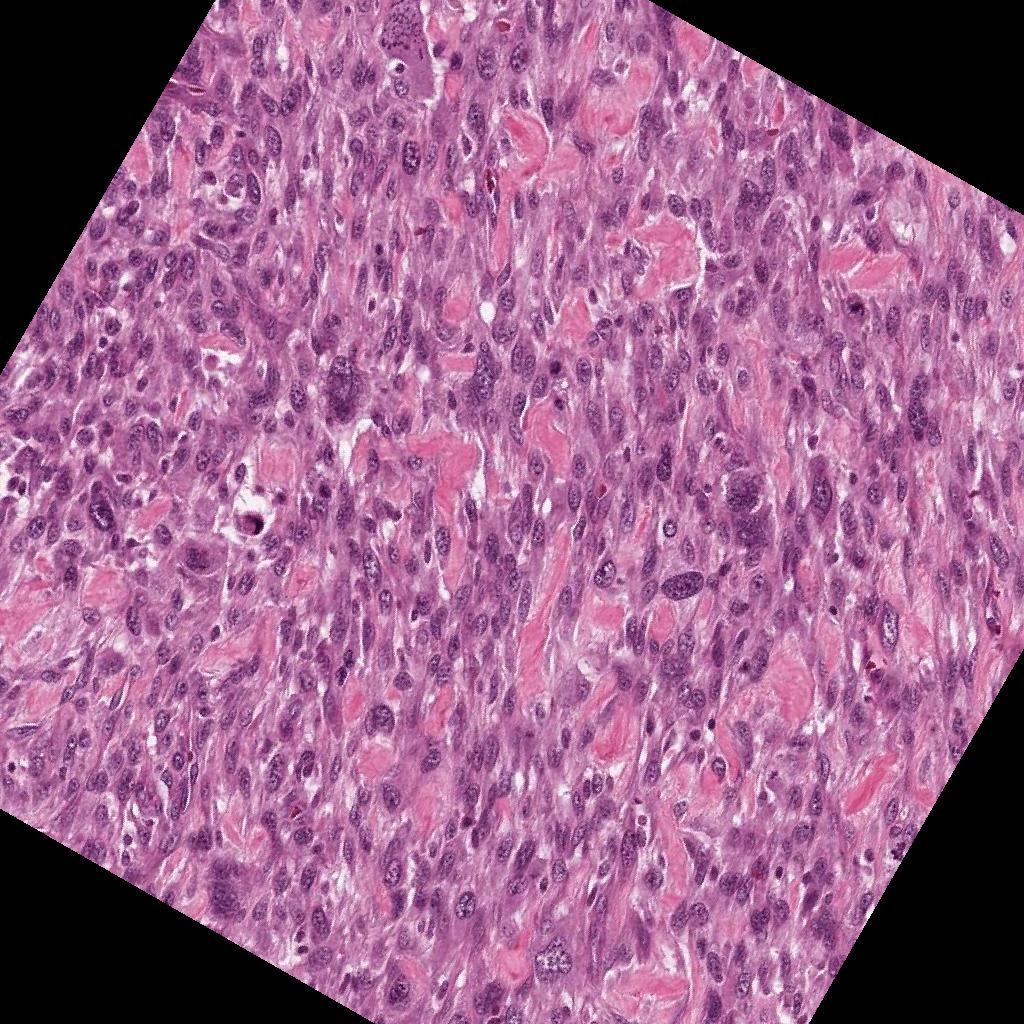
Label: Viable